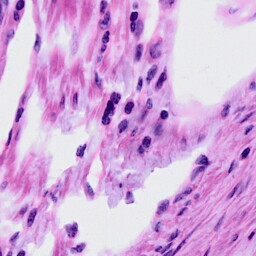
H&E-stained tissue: Cervix